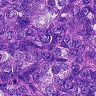
Metastatic tissue present: yes